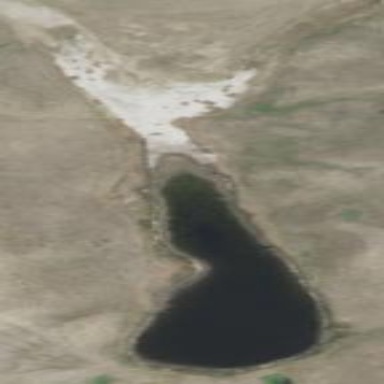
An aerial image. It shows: Reservoir area.